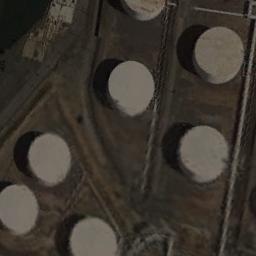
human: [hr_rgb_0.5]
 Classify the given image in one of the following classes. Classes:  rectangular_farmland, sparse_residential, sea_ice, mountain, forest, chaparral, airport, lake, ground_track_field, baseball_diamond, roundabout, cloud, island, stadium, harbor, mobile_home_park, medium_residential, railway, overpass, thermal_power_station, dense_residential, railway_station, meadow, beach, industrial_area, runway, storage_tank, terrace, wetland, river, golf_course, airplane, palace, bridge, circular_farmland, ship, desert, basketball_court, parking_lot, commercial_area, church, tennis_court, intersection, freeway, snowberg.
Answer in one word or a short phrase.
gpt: storage_tank